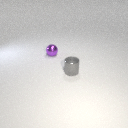
small purple metal sphere to the left of small gray metal cylinder